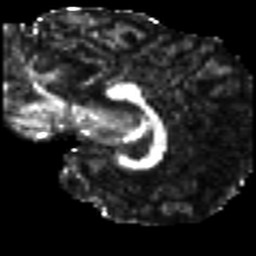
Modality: FA
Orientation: sagittal
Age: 25
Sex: male
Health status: ill
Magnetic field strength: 3 T
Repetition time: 8.4 s
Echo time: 0.0926 s